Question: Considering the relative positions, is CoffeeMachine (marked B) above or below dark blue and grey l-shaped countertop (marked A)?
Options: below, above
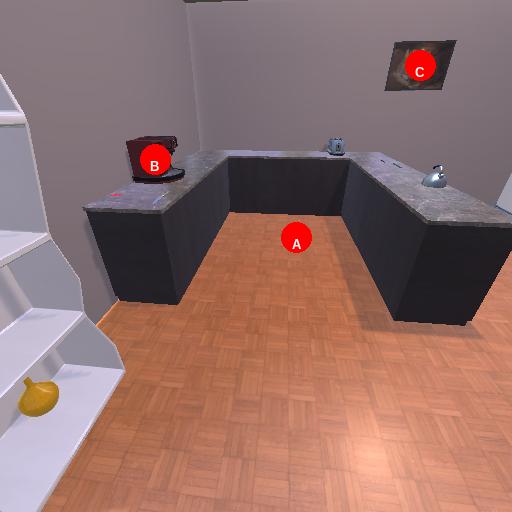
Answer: below